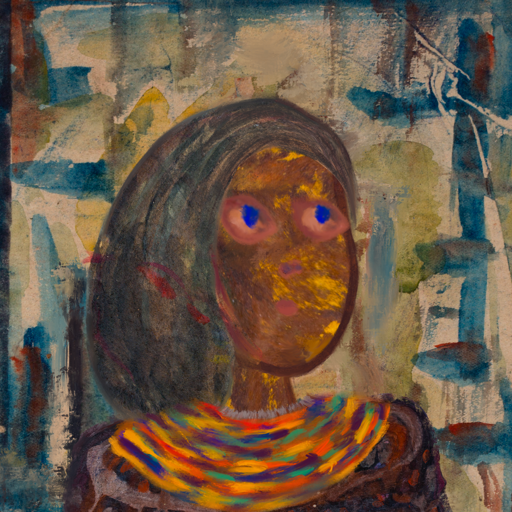
Background: Orphan, Head And Neck Side: Comrade, Face Side: Mother_And_Son_Mother, Bust: Hypocrite, Hair Side: Gypsy_Mother, Head Accessory: Blank, Second Necklace: An_Impression_2, Necklace: Blank, Baby: Blank